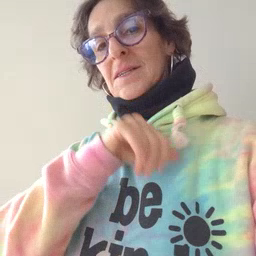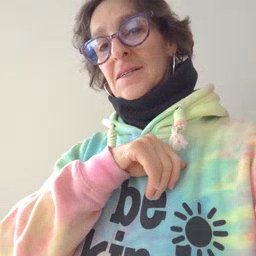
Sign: pig